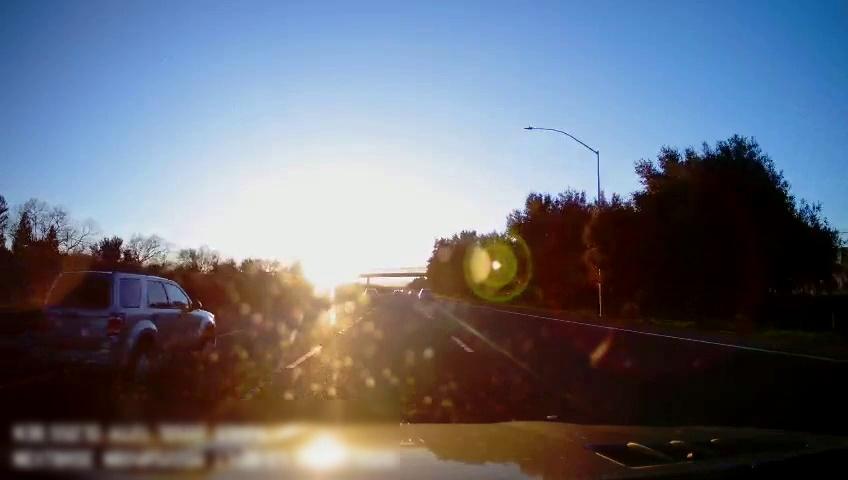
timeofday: Day
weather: Sunny
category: Drivable Space
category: Vehicles | SUV
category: Vehicles | SUV
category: Vehicles | SUV
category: Lanes | Alternate Lane
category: Lanes | Current Lane
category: Lanes | Current Lane
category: Lanes | Alternate Lane